Aerial crown-view tile of a tropical tree (Barro Colorado Island, Panama), acquired 20241112:
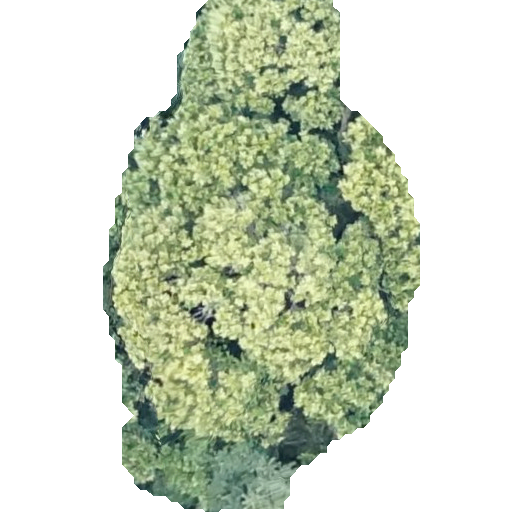
Species: Anacardium excelsum
GBIF accepted scientific name: Anacardium excelsum
Crown area: 189.025 m²